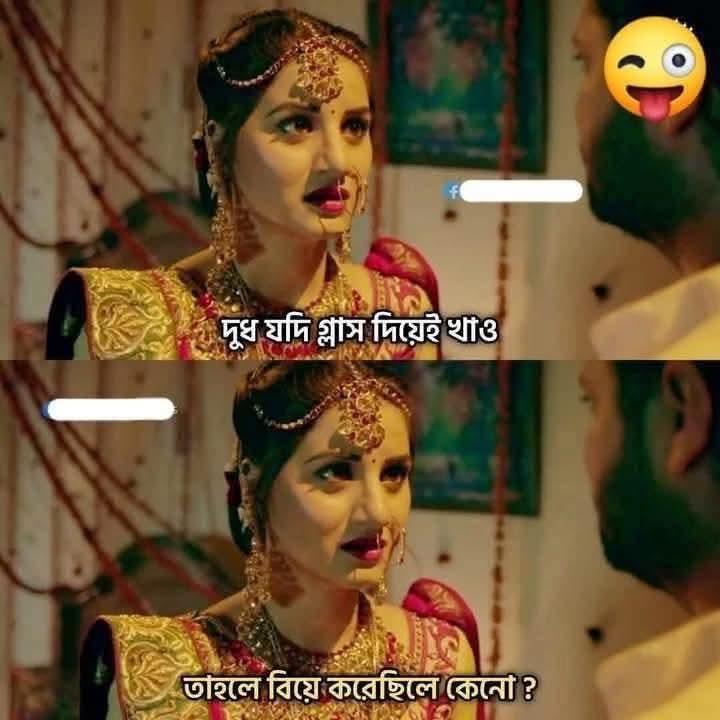
Text: দুধ যদি গ্লাস দিয়েই খাও
তাহলে বিয়ে করেছিলে কেনো?
Label: Non Hate